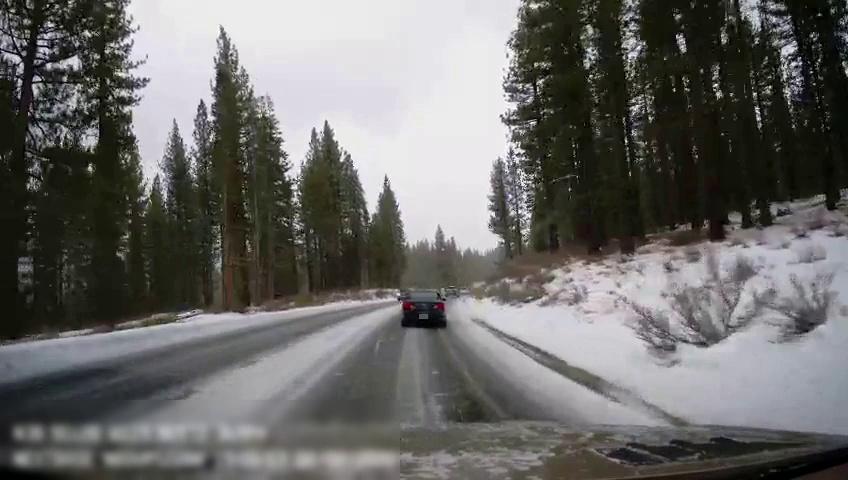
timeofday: Day
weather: Snowy
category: Drivable Space
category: Vehicles | SUV
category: Vehicles | Car
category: Vehicles | Car
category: Lanes | Current Lane